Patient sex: F
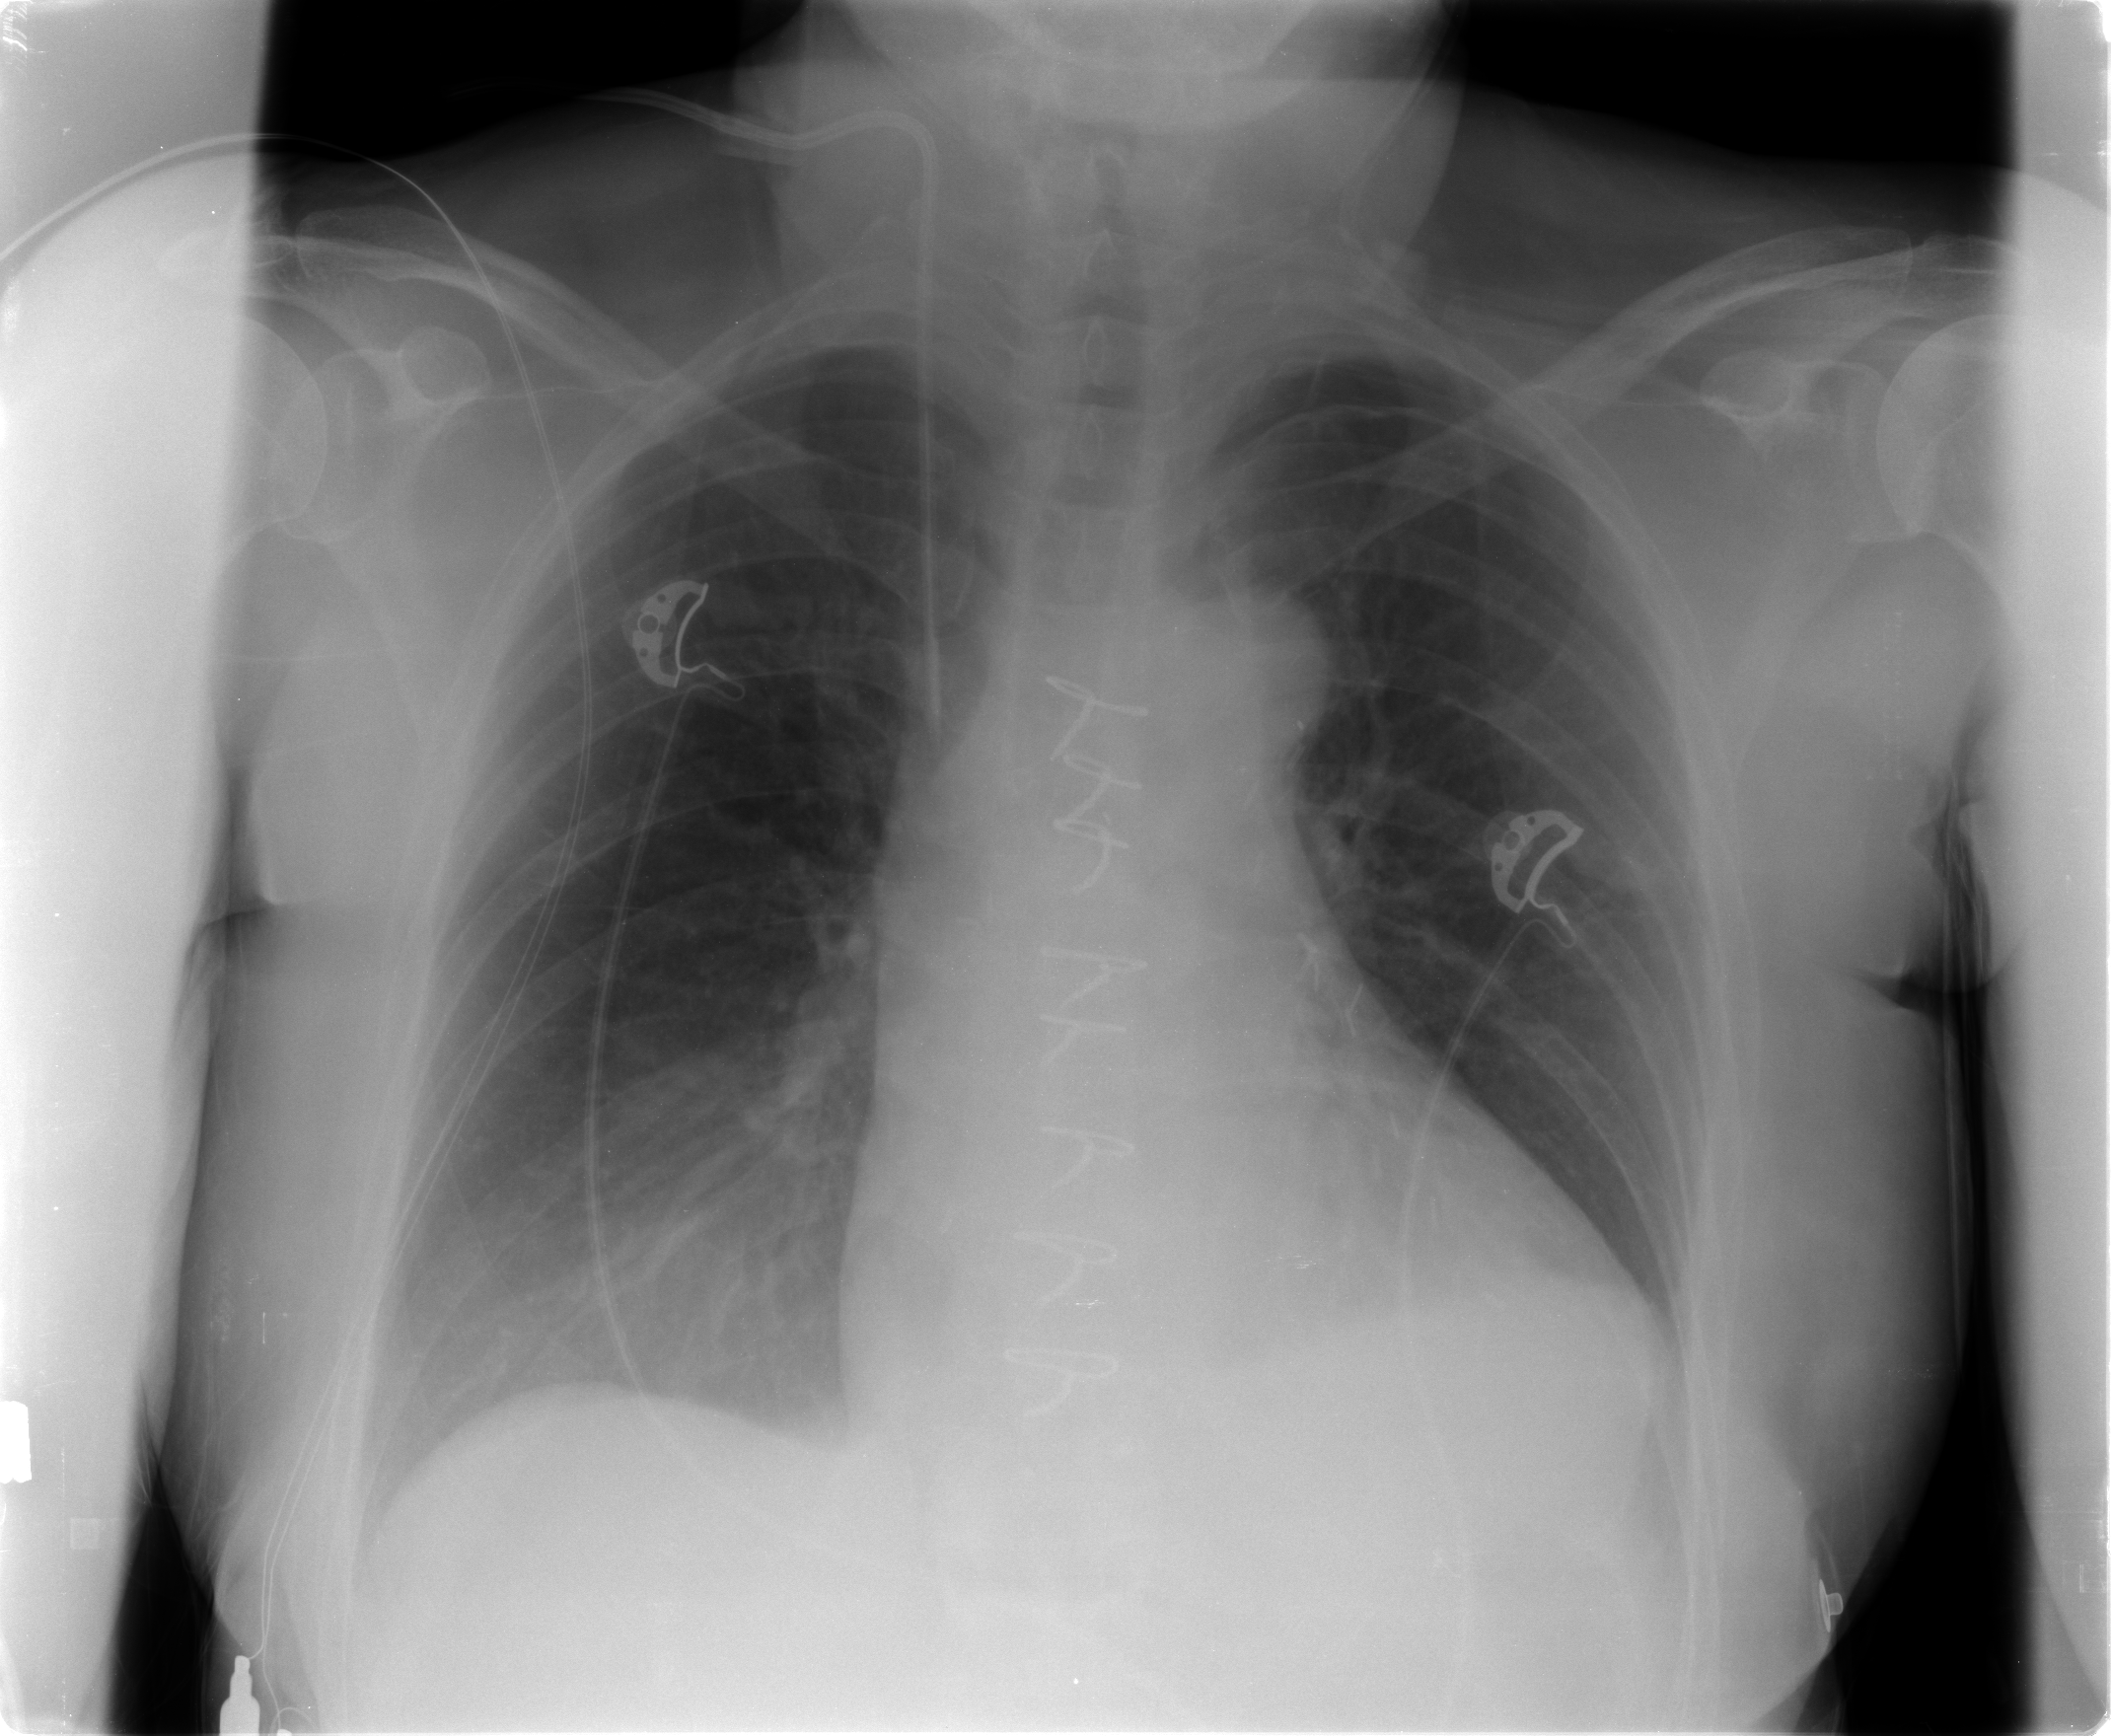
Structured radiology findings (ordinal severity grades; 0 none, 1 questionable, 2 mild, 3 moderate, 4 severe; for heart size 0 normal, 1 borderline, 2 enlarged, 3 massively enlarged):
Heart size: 2
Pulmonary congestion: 2
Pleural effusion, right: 0
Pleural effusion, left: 2
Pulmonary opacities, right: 0
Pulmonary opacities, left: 0
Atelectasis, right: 0
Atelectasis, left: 2